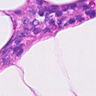
Metastatic tissue present: no